Chest X-ray:
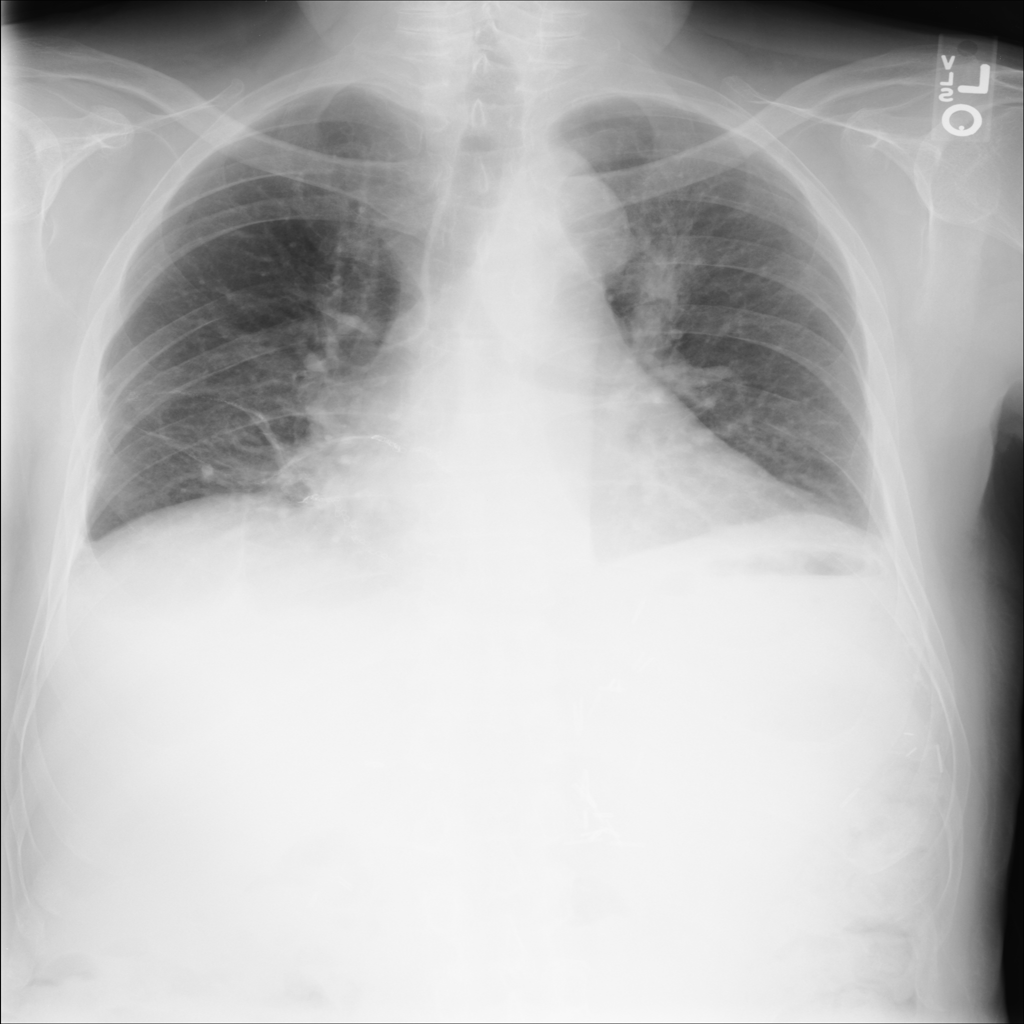
Findings: Atelectasis, Effusion, Pleural Thickening, Fracture
No abnormal finding: no